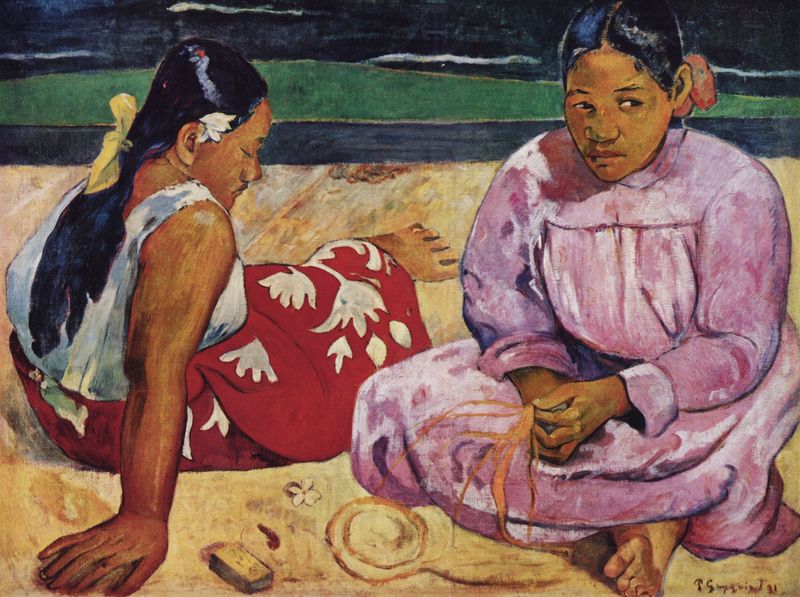
Titel: Frauen am Strand
Künstler: Paul Gauguin
Standort: Paris
Institution: Musée d'Orsay
Schlagwörter: blau, dunkel, gemälde, hand, meer, schatten, wasser, weiß, aquarell, frauen, gelb, grün, impressionismus, menschen, mädchen, ocker, sand, see, sitzen, ufer, blume, blumen, braun, bunt, femmes, frau, grau, haar, hell, hintergrund, kleid, kleider, licht, profil, schwarz, ölbild, blick, blüte, gras, rose, rot, tuch, wiese, muster, rock, schleife, arm, bluse, falten, gesicht, lang, trauer, hände, portrait, signatur, öl, natur, strauch, flach, sonne, insel, gewand, haare, realismus, sitzend, schleifen, rosa, scheitel, kinder, farbig, küste, strand, welle, wellen, zwei, dünen, flächen, farbe, lila, violett, naiv, primitivismus, sigantur, spielen, handarbeit, ernst, inschrift, face, jaune, vert, ornamente, streifen, robe, glänzend, exotisch, gauguin, flechten, spiel, barfuss, schwarze haare, farbige, neger, südsee, unterschrift, blumenmuster, paul, blanc, noir, schachtel, seitenblick, dunkelhäutig, gaugin, picasso, dos, assis, jupe, rouge, dunkle haare, femme, haarschleife, ciel, cheveux, peinture, spirale, fleur, main, primitiv, matisse, eau, pferdeschwanz, schimmernd, bleu, schneidersitz, streichholzschachtel, streichhölzer, chaleur, fille, repos, signature, karibik, dessin, geschmückt, schwrz, thaiti, hawai, huile, harre, indianer, paul gaugin, tahiti, grün4, viloett, fillette, attente, herbe, visage, motif, mer, plage, chine, südamerika, inder, pied, asiatique, bras, pensée, mains, filles, schwarzes haar, eingeborene, pieds, haiti, sable, einheimische, seiden, pareo, hawaii, farbstreifen, regard, gros plan, assise, exotique, thahiti, aschwarz, hawaianerinnen, inselbewohnerinnen, moti, paul gauguin, polynésiennes, signe, südländerinnen, tahitiennes, trübsinnig, ruban, raot, südamerikanisch, einheimisch, vahinée, coquillages, algue, noires, signatire, rpuge, penser, chinoise, frida kalo, guy, japonaise, indiennes, vanille, farniente, ernat, gaugain, polynesie, flower, pflechten, wueiß